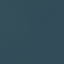
Land use / land cover: SeaLake